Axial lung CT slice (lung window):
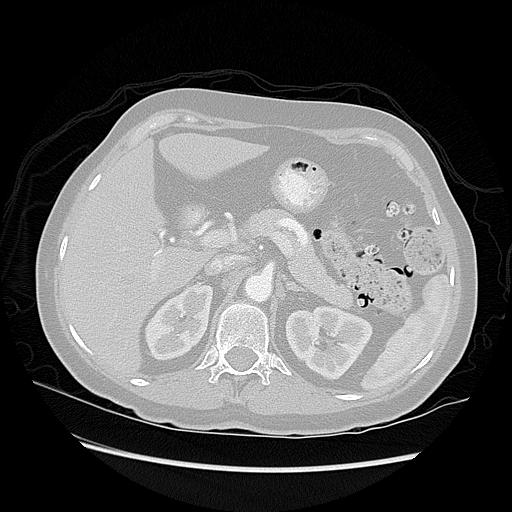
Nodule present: no